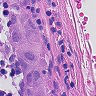
Metastatic tissue present: yes